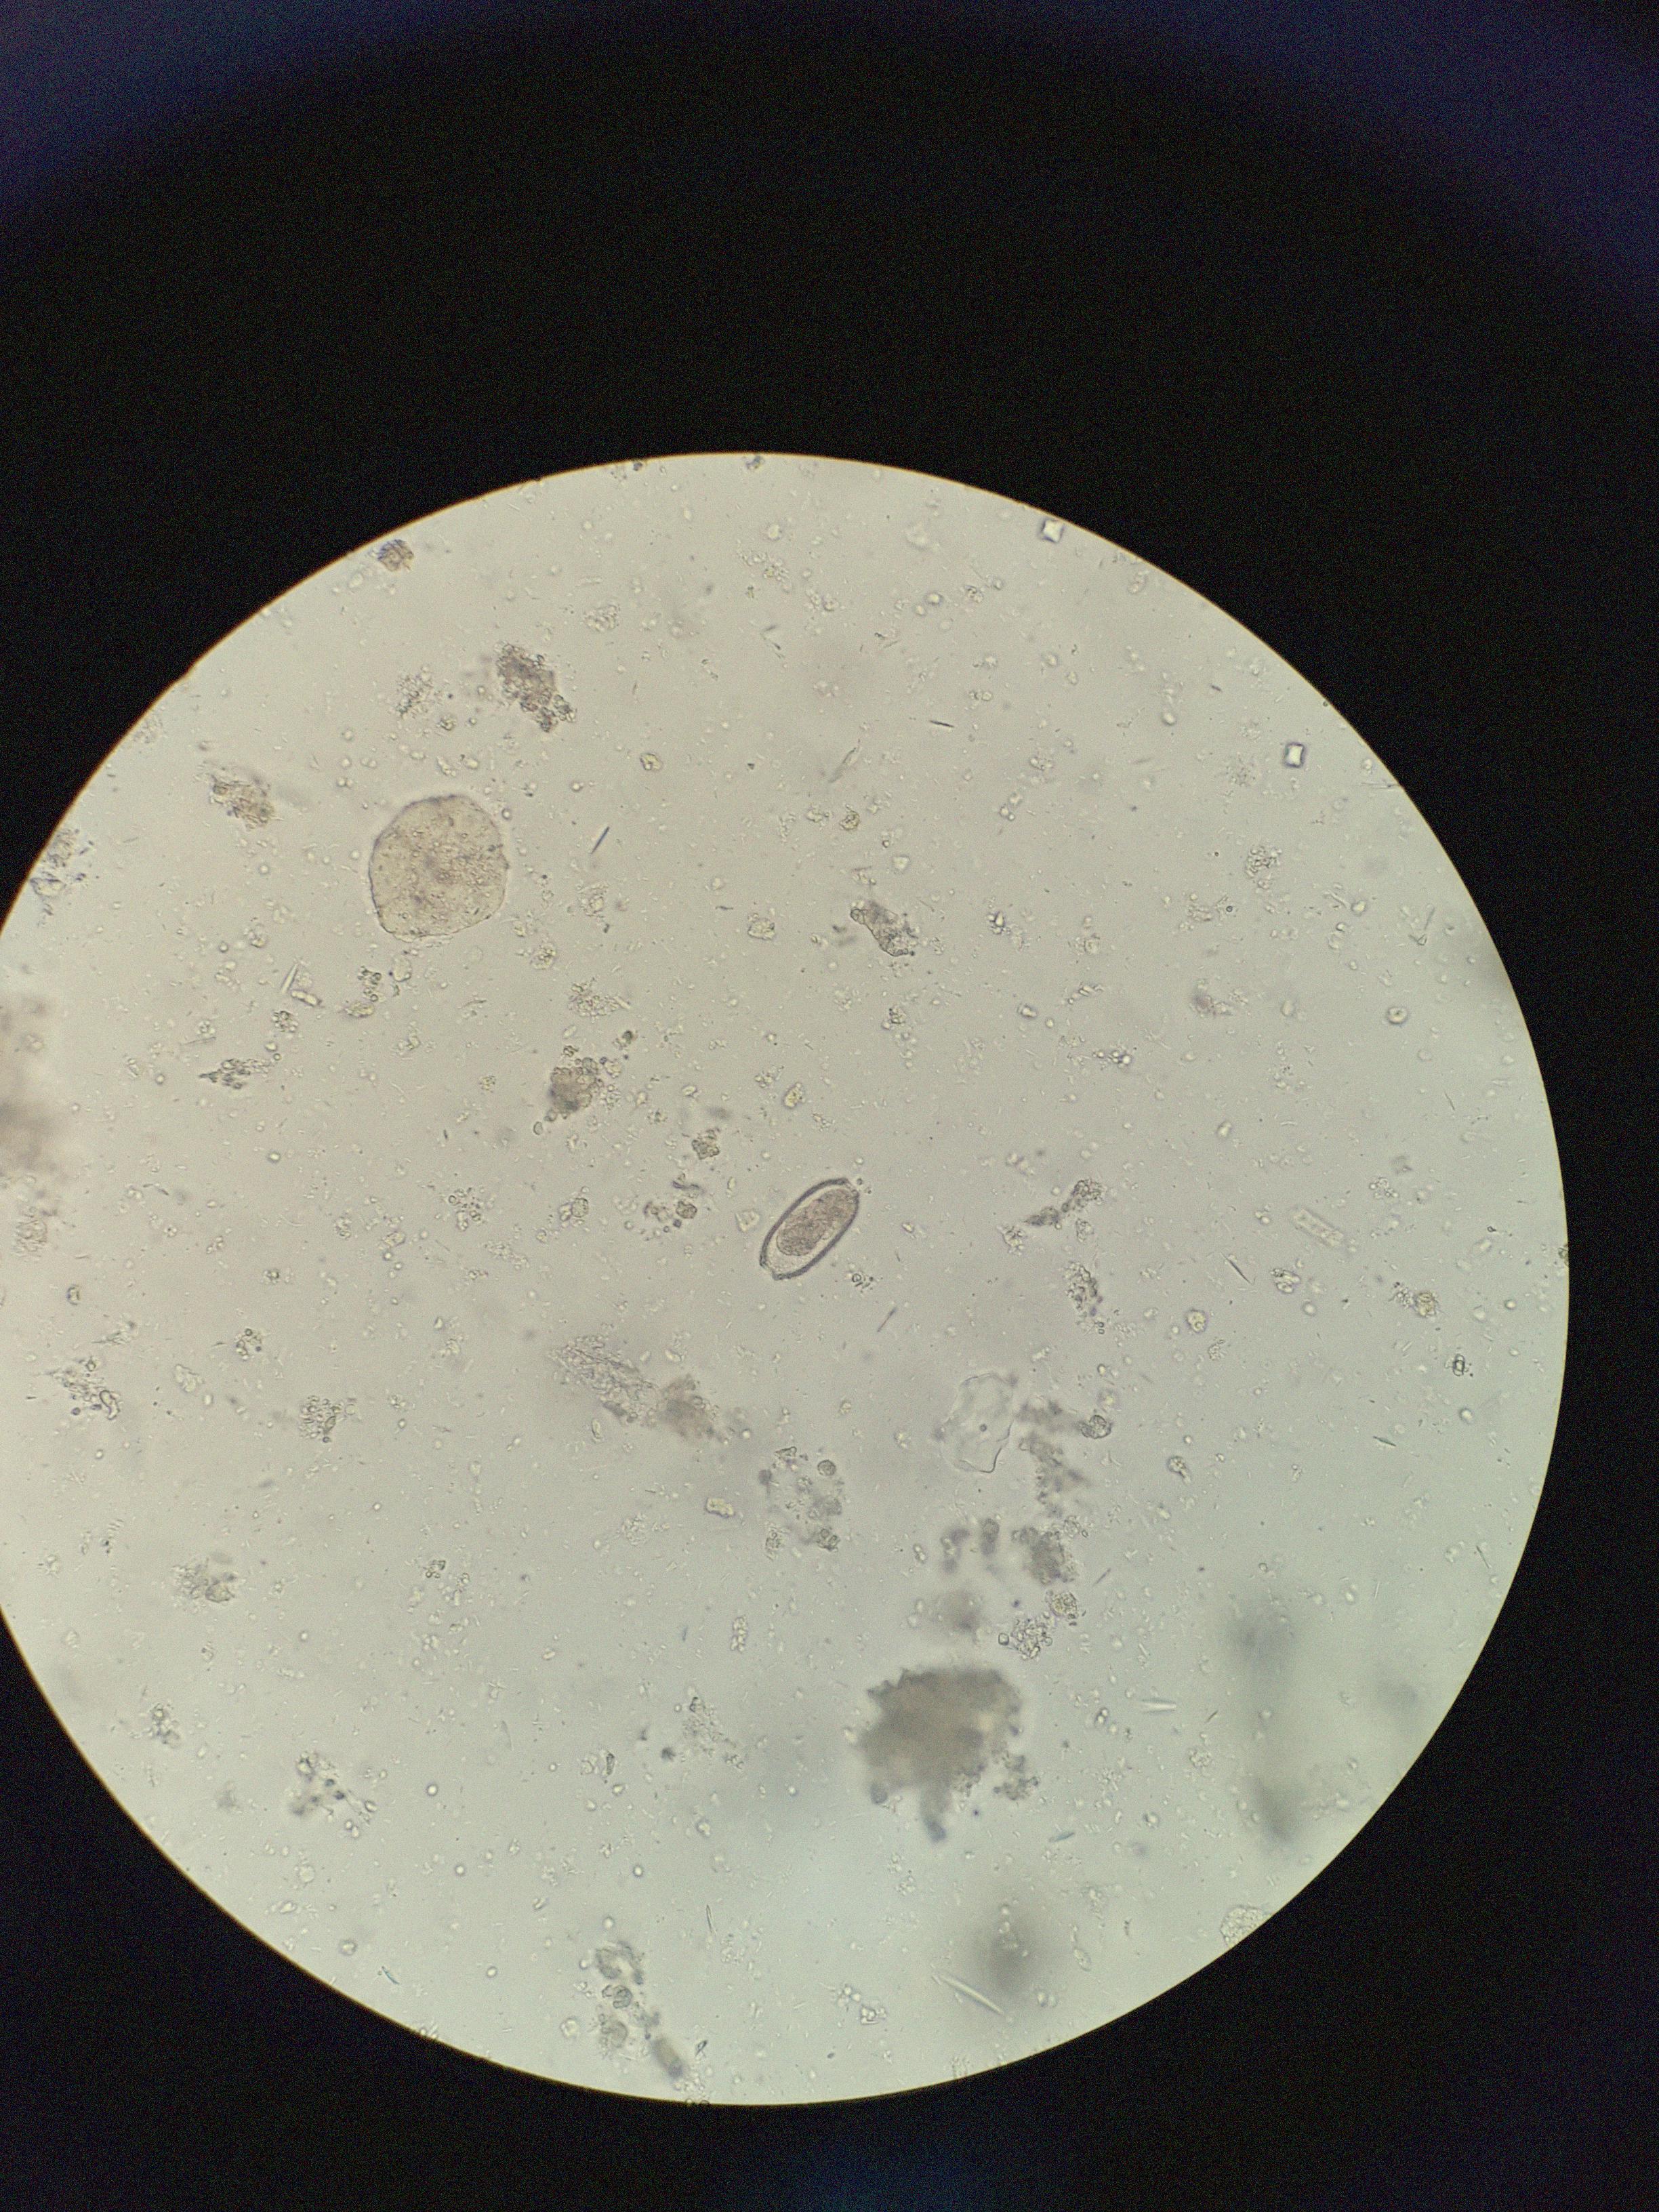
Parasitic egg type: Capillaria philippinensis